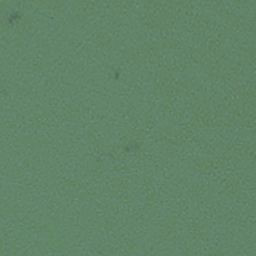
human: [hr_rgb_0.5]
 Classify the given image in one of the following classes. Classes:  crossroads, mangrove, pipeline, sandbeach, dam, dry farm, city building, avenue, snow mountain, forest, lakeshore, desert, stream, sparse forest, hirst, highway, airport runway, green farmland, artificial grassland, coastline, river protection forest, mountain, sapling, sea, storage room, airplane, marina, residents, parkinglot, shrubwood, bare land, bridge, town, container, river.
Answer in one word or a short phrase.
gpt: sea